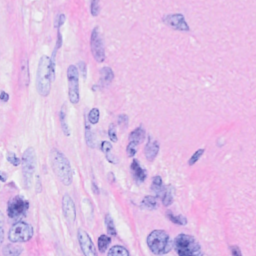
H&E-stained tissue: Breast